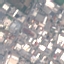
Land use / land cover: Industrial